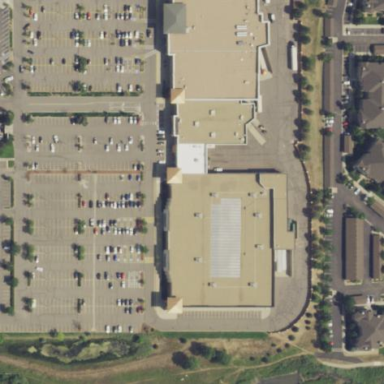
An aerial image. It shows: Department store.